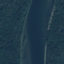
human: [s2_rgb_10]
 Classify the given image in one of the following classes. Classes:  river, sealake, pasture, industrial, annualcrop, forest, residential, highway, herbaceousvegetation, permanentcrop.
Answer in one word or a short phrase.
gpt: River